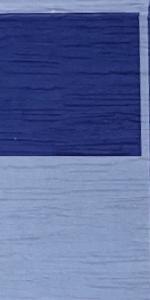
Label: Empty